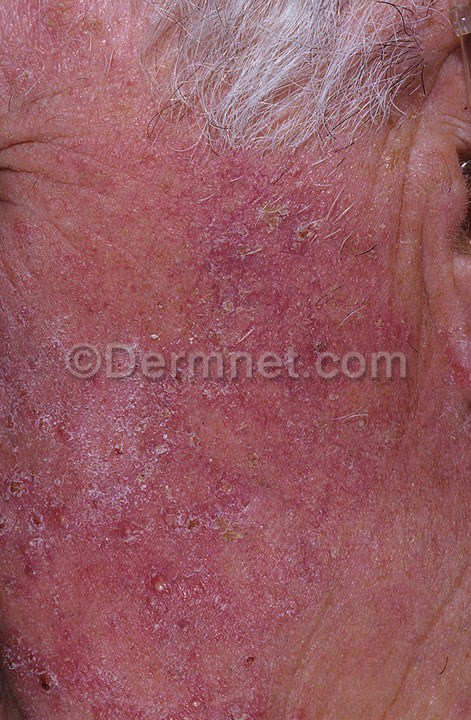
Disease: Tinea Ringworm Candidiasis and other Fungal Infections